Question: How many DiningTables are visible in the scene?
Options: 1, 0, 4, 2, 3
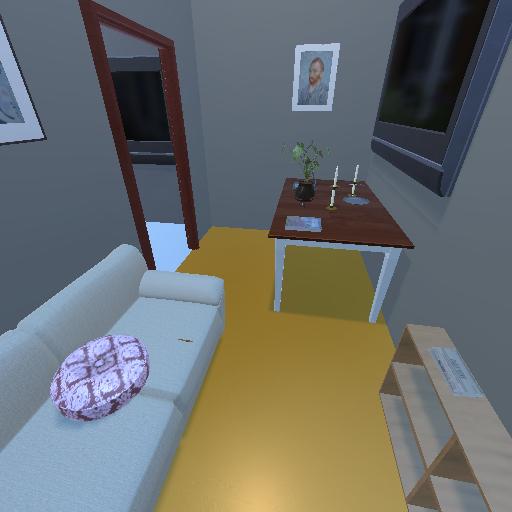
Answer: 1